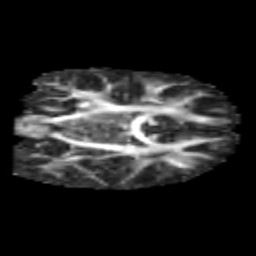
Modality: FA
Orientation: coronal
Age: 6
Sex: male
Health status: healthy